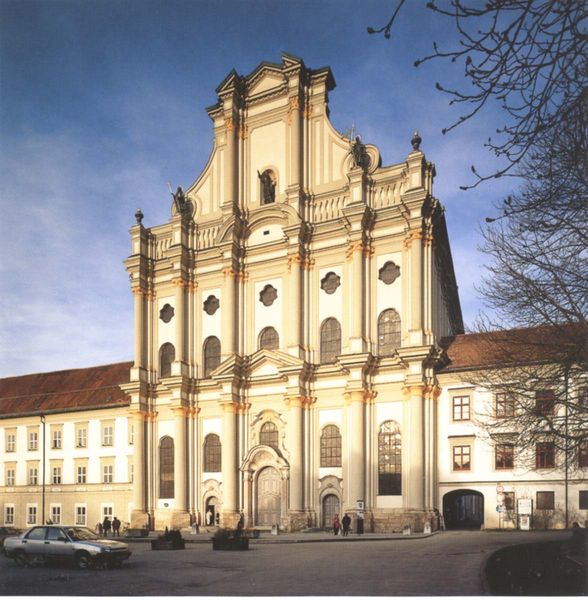
Titel: Kloster Fürstenfeld
Künstler: Giovanni Antonio Viscardi
Standort: Fürstenfeldbruck, Kloster Fürstenfeld (EU - D - Bayern)
Schlagwörter: baum, blau, himmel, schatten, wolken, bäume, gelb, menschen, äste, fenster, licht, strasse, säule, säulen, tür, dach, gebäude, haus, barock, zweige, kirche, gold, klassizismus, fassade, passanten, dächer, giebel, kahl, winter, besucher, auto, figuren, tor, foto, fotografie, photographie, eingang, burg, kloster, groß, kapitelle, photo, portal, tore, gesims, skulpturen, statuen, etagen, herrenhaus, heilige, museum, stockwerke, bauwerk, imposant, amt, einganf, lmbarock, fiugren